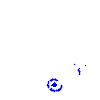
Particle: kaon